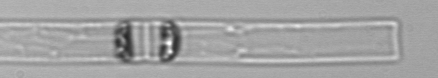
Label: Dactyliosolen_blavyanus